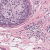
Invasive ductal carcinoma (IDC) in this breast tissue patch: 0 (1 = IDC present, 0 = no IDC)